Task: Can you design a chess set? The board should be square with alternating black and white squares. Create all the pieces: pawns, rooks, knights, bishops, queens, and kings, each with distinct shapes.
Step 1021:
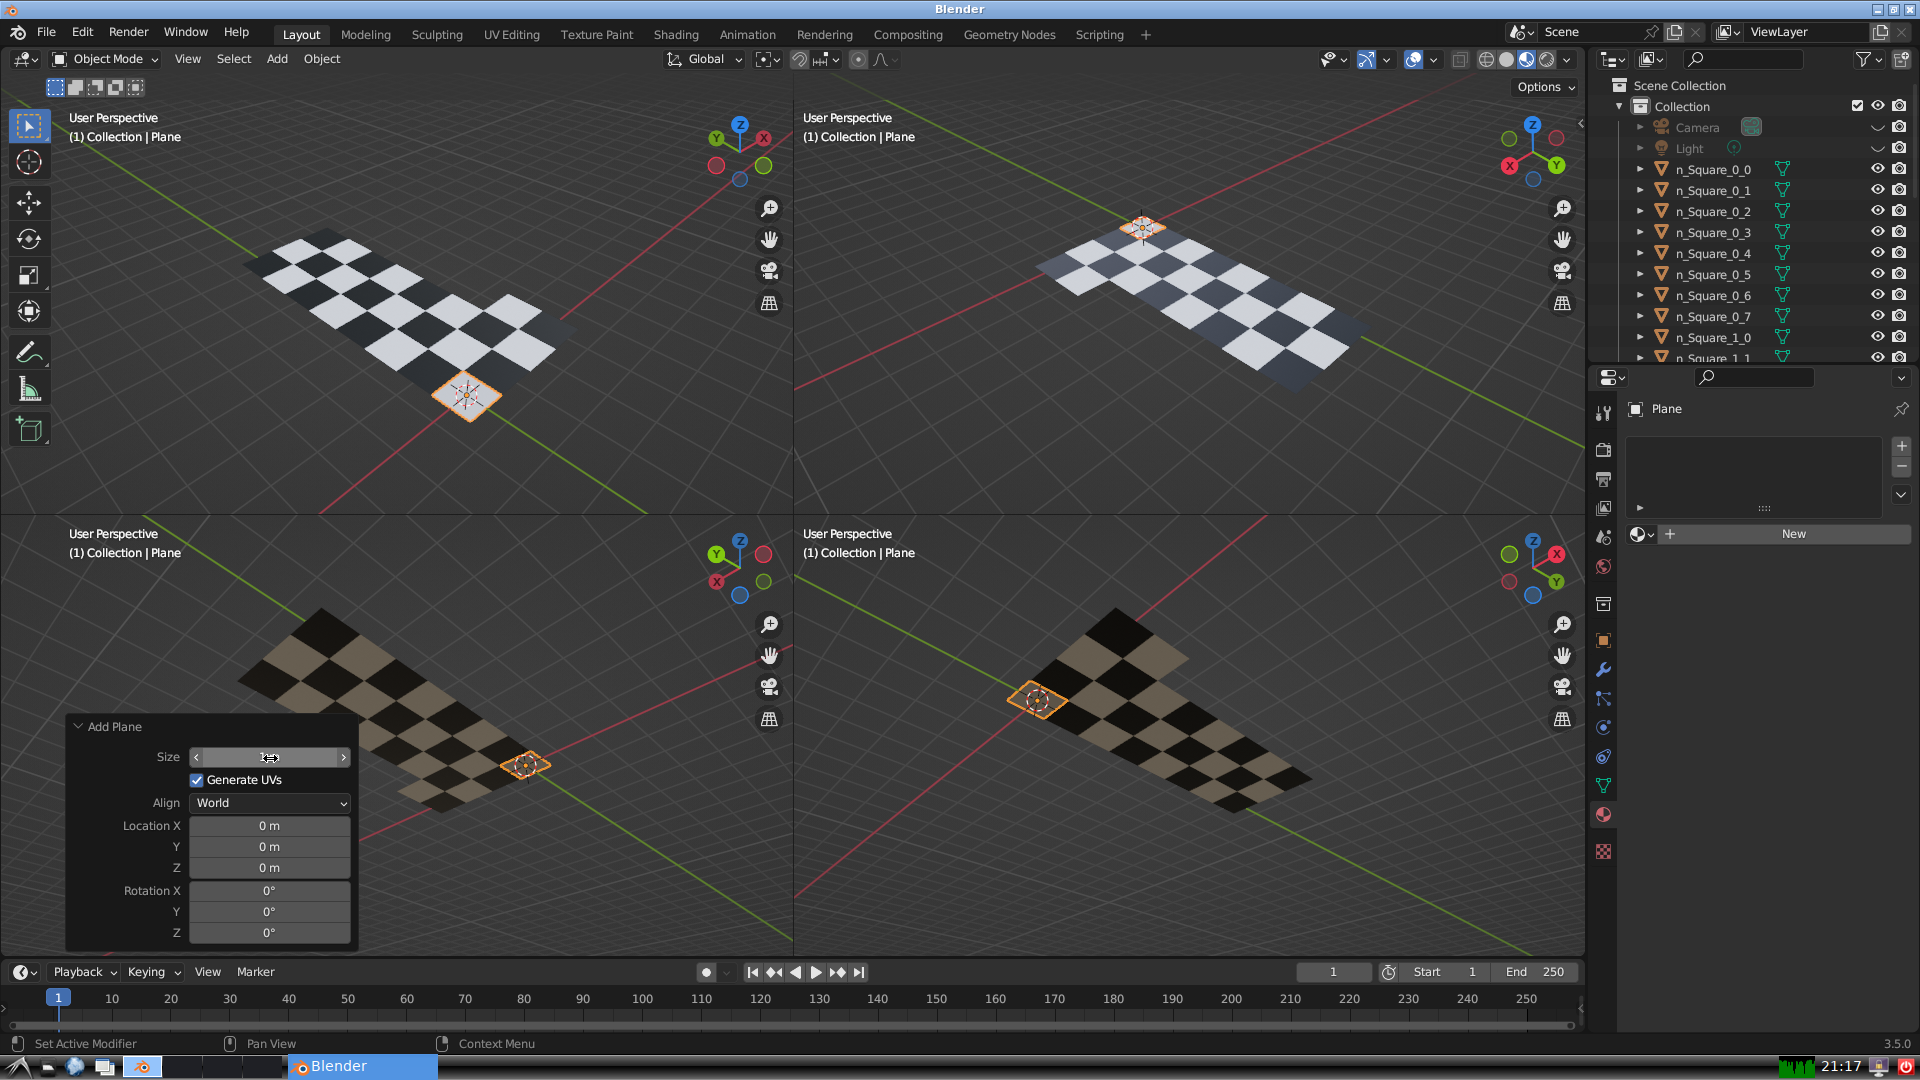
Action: click: no